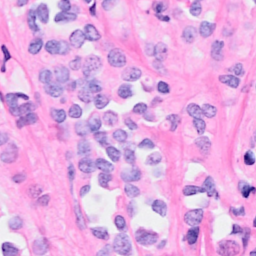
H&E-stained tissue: Breast